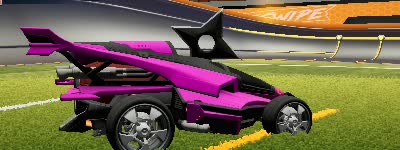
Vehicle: aftershock